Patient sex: M
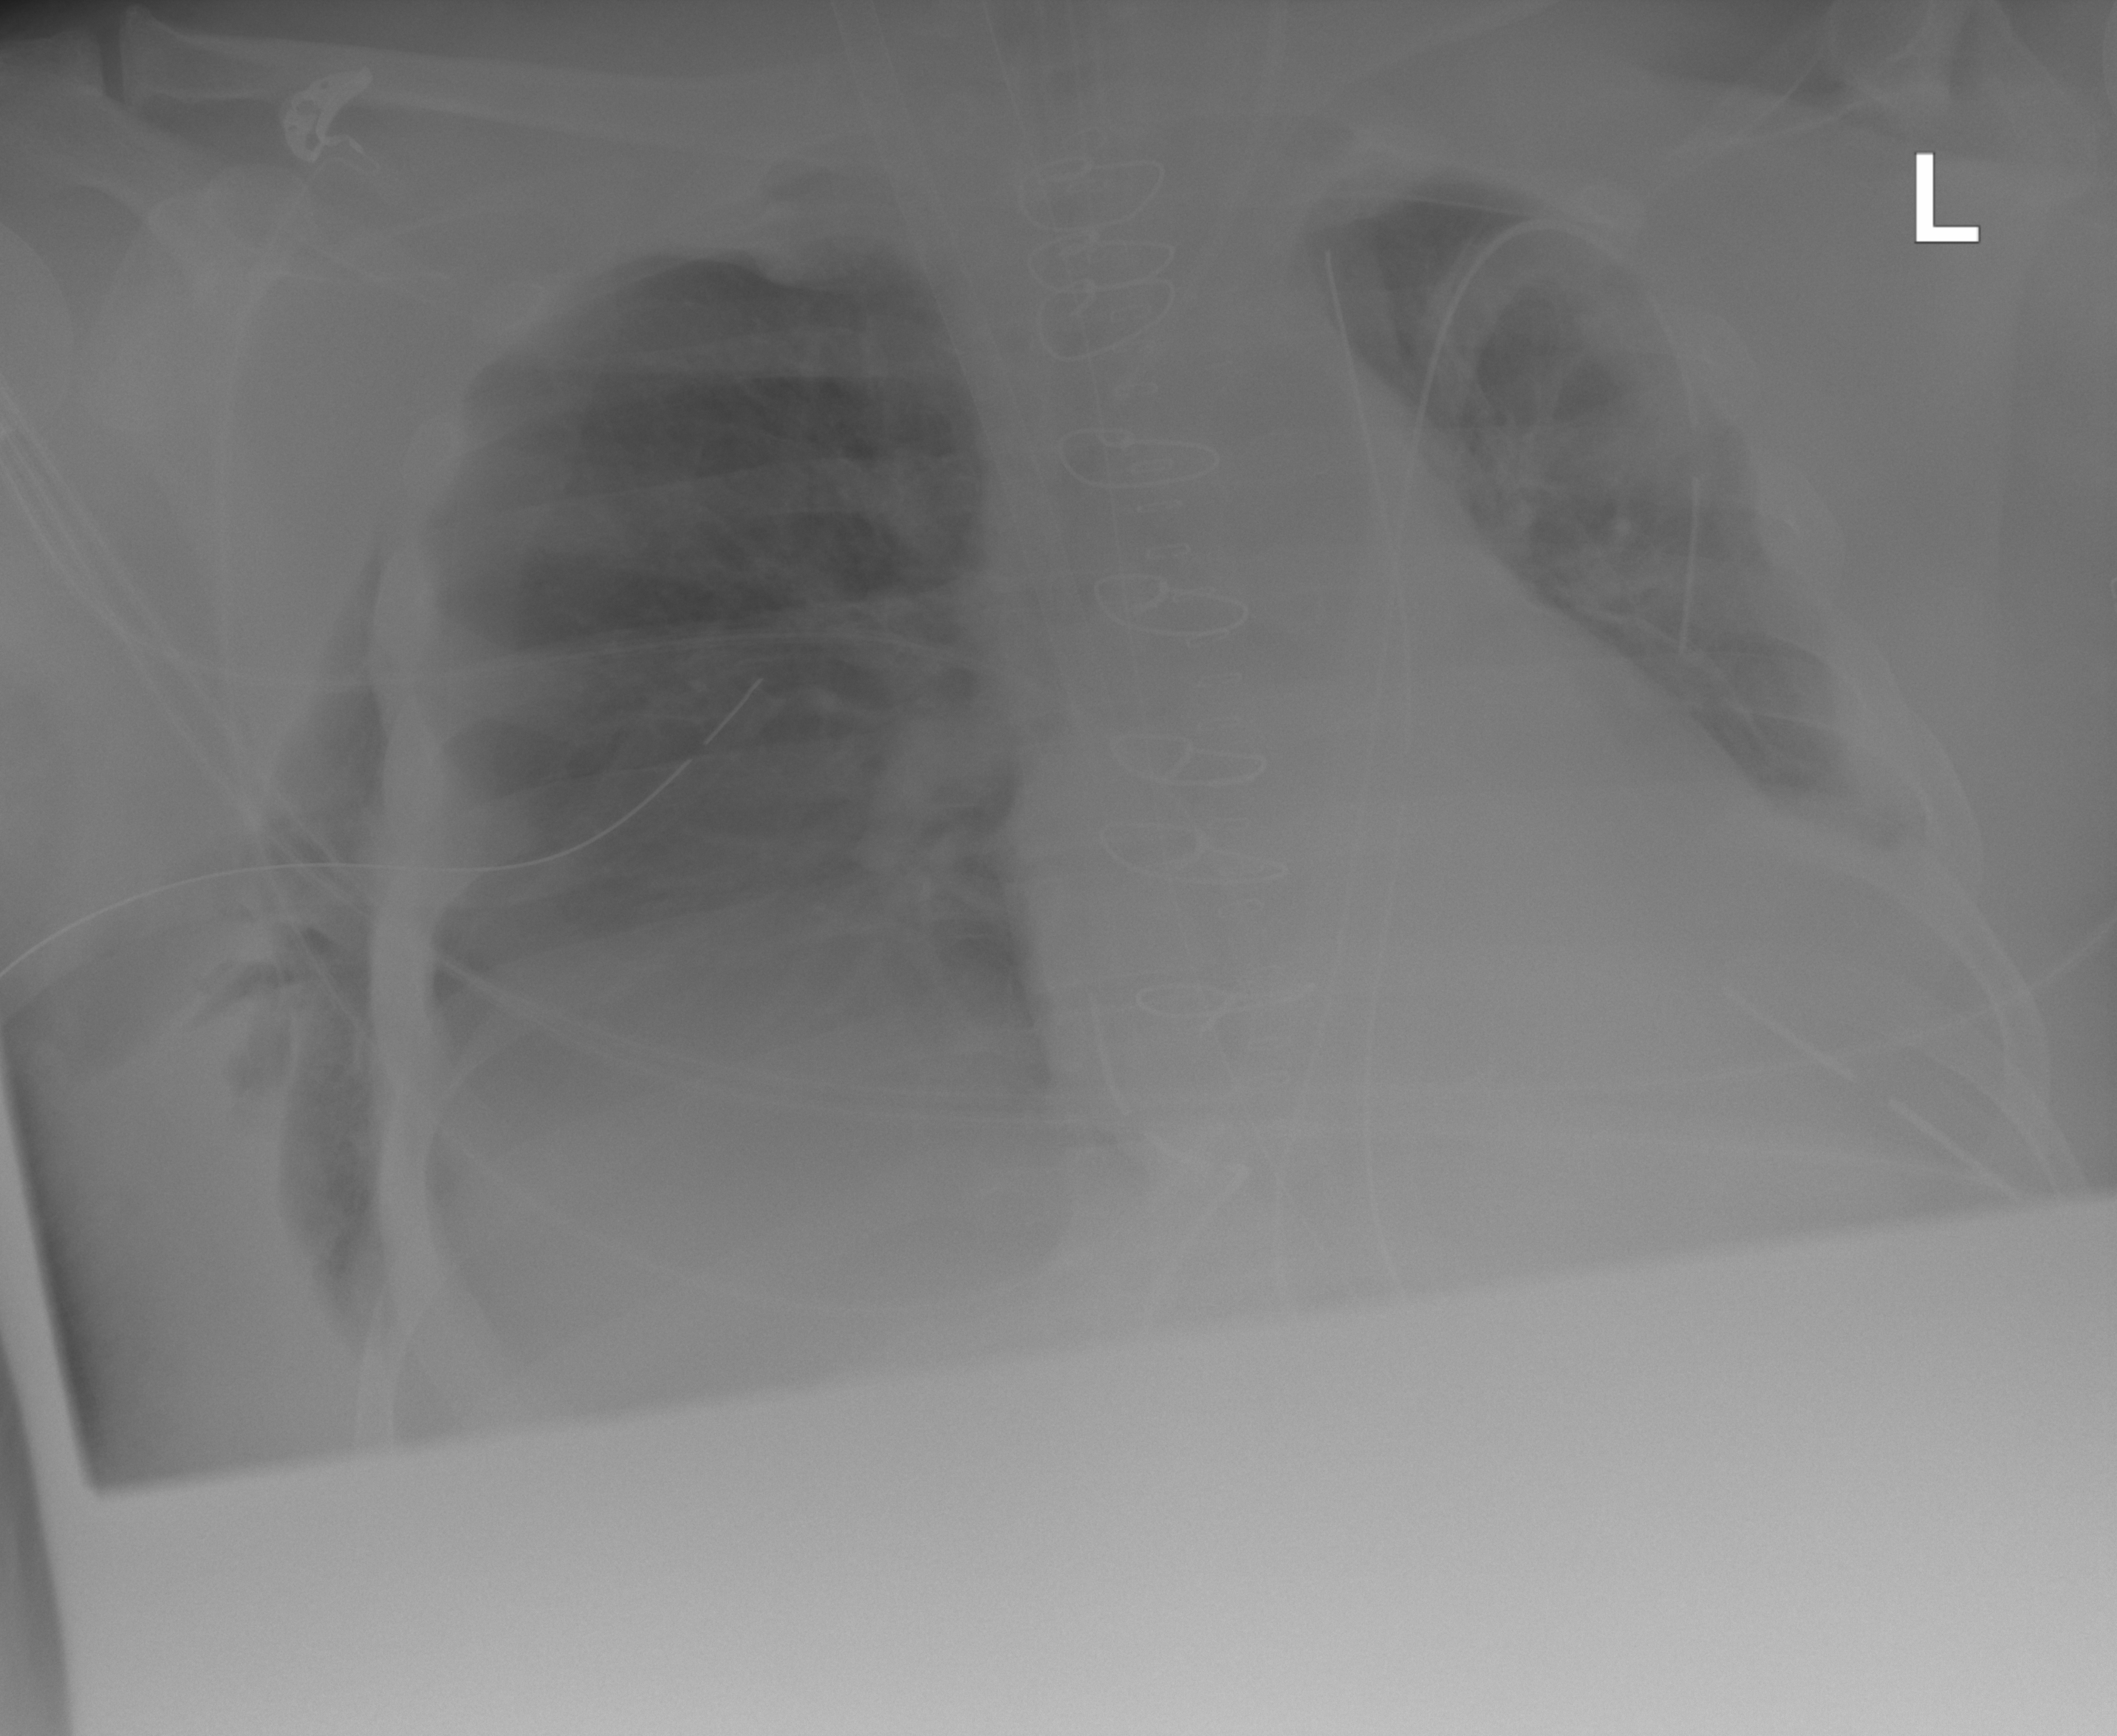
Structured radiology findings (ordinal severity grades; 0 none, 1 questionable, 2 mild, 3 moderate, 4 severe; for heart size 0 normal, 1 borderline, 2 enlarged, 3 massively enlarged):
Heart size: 2
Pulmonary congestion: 2
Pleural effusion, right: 2
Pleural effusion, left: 2
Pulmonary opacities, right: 0
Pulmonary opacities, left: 0
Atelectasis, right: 2
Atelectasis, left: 3